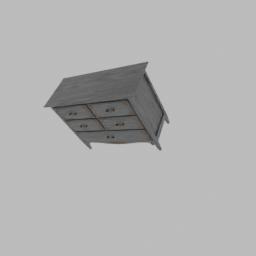
Label: furniture